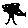
Label: tree